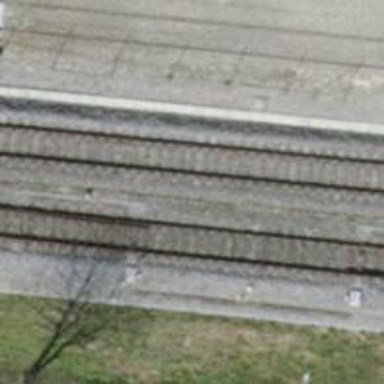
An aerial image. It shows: Railway switch.